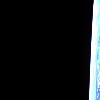
Label: space